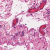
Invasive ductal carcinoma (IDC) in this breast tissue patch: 0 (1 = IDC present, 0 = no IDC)